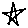
Label: star